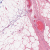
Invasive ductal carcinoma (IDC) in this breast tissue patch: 0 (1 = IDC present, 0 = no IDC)